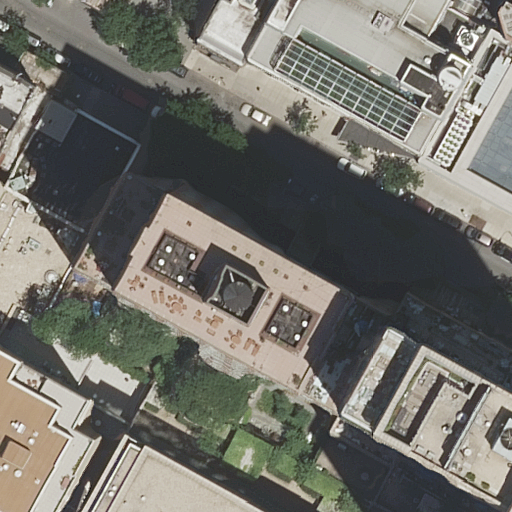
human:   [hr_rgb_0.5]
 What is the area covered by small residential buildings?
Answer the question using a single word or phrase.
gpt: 6m2

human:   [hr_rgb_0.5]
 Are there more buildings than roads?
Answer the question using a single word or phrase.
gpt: yes

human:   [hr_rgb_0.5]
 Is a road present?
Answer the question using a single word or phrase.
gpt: yes

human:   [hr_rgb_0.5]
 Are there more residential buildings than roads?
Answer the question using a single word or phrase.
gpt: yes

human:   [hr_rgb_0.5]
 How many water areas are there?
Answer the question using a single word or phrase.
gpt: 0

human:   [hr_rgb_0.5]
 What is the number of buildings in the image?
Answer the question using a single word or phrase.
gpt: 9

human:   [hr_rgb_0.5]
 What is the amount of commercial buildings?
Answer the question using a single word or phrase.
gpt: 0

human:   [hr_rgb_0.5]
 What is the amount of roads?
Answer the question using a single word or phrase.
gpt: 1

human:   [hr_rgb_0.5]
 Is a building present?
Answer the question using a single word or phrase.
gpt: yes

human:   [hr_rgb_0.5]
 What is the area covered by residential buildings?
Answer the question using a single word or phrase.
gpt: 5397m2

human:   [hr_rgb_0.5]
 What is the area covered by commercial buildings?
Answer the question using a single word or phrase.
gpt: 0m2

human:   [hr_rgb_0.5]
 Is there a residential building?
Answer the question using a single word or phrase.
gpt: yes

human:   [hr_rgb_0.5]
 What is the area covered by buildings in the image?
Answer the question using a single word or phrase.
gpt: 5397m2

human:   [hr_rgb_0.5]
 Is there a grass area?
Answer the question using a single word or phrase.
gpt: no

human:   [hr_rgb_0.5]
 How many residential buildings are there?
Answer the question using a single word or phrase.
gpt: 9

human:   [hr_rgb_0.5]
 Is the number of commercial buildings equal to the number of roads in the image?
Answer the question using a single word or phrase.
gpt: no

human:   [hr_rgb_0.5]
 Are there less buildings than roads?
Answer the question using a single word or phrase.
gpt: no

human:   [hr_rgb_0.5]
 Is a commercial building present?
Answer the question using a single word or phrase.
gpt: no

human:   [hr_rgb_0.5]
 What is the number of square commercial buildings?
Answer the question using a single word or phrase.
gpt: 0

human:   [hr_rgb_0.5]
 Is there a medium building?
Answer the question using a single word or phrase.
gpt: yes

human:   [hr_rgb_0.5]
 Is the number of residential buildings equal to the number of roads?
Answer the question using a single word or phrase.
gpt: no

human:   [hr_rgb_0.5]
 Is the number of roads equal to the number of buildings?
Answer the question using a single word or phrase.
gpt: no

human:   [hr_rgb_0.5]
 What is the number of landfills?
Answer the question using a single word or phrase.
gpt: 0

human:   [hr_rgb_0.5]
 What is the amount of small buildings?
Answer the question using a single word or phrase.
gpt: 1

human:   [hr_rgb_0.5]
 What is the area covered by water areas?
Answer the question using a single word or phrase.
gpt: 0m2

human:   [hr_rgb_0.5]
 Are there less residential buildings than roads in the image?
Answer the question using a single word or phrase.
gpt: no

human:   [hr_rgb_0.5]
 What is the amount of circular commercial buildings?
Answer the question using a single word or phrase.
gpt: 0

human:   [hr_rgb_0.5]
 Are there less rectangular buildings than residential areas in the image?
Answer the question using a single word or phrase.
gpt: no

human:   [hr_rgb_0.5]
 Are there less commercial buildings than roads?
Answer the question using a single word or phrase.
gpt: yes

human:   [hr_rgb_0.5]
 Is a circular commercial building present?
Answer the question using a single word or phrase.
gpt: no

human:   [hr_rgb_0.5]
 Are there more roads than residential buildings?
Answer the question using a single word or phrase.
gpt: no

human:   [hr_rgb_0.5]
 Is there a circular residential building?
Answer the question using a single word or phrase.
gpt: no

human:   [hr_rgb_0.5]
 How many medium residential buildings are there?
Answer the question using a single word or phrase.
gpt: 3

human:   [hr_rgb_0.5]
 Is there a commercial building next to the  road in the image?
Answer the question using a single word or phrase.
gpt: no

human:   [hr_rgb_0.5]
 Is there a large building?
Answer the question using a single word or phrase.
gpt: yes

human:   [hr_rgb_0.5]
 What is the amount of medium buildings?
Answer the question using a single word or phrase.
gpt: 3

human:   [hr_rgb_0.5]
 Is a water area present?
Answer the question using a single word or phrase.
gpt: no

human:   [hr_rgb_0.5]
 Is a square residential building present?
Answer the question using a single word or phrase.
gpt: no

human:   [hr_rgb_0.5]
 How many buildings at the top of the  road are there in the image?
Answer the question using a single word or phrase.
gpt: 3

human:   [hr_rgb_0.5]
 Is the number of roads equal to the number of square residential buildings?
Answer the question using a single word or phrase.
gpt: no

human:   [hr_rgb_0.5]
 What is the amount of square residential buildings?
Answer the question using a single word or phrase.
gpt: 0

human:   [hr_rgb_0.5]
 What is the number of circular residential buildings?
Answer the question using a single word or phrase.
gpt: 0

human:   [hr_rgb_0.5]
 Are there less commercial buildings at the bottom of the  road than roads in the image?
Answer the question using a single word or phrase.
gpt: yes

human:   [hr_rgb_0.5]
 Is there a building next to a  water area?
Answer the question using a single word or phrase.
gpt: no

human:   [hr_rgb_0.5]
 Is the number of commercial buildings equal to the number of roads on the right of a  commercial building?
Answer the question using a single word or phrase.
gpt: yes

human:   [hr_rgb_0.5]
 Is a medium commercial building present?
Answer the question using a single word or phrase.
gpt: no

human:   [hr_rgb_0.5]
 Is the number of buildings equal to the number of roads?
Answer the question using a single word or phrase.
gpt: no

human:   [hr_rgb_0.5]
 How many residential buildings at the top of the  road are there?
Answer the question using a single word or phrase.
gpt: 3

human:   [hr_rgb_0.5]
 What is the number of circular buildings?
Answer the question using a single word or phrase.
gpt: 0

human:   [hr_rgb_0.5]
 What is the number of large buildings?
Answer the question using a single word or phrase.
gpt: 5

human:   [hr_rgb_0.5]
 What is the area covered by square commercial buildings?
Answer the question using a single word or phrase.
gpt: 0m2

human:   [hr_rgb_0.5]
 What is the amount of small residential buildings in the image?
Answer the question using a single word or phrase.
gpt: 1

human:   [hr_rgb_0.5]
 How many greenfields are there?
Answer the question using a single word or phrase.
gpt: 0

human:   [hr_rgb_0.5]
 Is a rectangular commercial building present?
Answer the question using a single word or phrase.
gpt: no

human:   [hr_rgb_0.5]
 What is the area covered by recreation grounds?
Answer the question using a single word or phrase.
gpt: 0m2

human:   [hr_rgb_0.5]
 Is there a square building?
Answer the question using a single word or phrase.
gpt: no

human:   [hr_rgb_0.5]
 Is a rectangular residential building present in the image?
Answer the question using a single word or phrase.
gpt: yes

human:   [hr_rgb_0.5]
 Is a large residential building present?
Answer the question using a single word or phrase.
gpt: yes

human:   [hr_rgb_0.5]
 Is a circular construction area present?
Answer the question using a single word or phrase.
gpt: no

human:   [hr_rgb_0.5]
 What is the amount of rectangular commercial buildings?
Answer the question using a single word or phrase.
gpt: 0

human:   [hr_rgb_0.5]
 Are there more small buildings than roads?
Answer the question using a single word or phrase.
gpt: no

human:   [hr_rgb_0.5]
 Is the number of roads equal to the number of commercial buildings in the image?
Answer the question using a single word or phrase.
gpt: no

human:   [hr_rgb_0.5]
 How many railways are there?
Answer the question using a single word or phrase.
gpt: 0

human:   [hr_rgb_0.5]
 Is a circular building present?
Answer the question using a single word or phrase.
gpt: no